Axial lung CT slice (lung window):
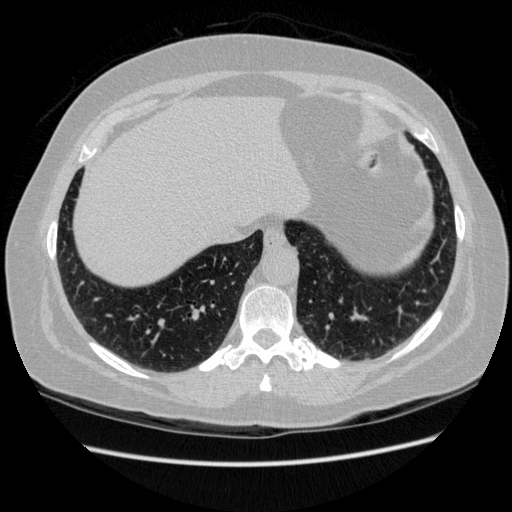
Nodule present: no